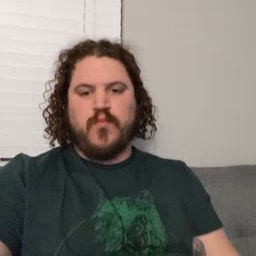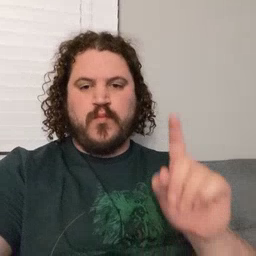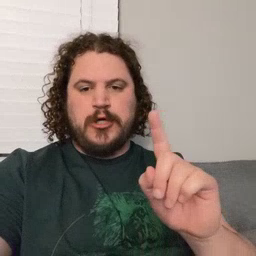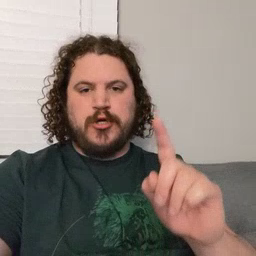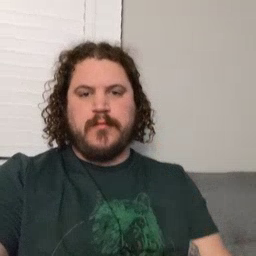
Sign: where